Question: I like to think I am very skilled with specificity, but for some reason this one escapes me. Here's my conundrum:
Say you have a list like so:
'''
<ul class="dates">
<li><a href="#">1994/05</a></li>
<li><a href="#">1999/05</a></li>
<li><a href="#">2001/05</a></li>
<li><a href="#">2005/05</a></li>
<li><a href="#">2014/05</a></li>
</ul>
'''
The css (style-wise, not specificity-wise) is kind of irrelevant here so I'll skip it. But basically, it looks like this:

My thing is, I want to target the "month section" which is the 05. I want it to be a couple of pixels smaller. These were my failed attempts. They may not even exist and you can laugh all you want, but it beats yelling at the computer for not doing what I want it to do lol.
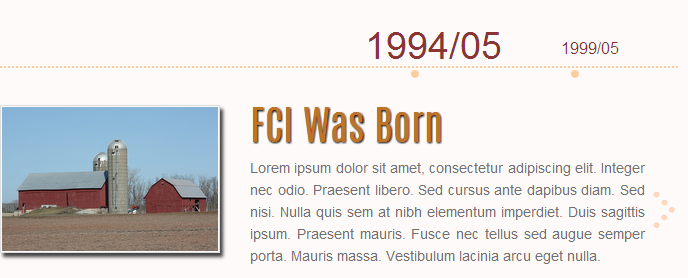
Answer: You can use jQuery to wrap the month in a span element like this:
'''
$('.dates > li > a').html(function(i,oldHTML){
return oldHTML.replace(/<URL>;
});
'''
## Demo.